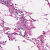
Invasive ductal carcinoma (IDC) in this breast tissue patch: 0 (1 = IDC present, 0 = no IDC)